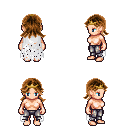
a pixel art fantasy rpg character, female body template, human, light skin, white tattered cape, metal pants, brown loose hair, gold tiara, four views (front, back, left, right), 2x2 character sprite sheet, small pixel art, hard edges, no anti-aliasing